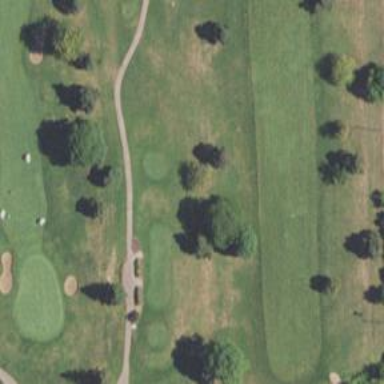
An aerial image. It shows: Service road designated as golf cart path.